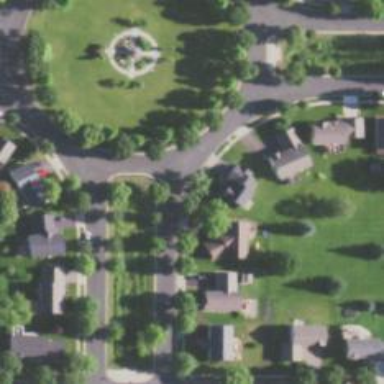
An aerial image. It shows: Circular junction on residential road.